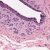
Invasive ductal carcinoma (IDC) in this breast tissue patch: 1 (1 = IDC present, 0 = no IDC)